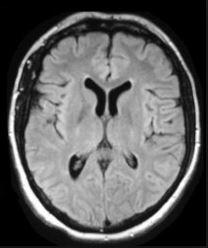
Label: notumor